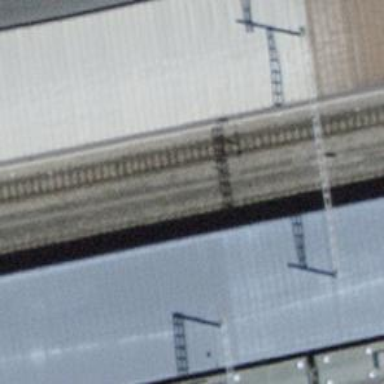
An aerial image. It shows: Railway stop with public transport stop position.